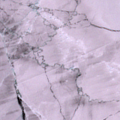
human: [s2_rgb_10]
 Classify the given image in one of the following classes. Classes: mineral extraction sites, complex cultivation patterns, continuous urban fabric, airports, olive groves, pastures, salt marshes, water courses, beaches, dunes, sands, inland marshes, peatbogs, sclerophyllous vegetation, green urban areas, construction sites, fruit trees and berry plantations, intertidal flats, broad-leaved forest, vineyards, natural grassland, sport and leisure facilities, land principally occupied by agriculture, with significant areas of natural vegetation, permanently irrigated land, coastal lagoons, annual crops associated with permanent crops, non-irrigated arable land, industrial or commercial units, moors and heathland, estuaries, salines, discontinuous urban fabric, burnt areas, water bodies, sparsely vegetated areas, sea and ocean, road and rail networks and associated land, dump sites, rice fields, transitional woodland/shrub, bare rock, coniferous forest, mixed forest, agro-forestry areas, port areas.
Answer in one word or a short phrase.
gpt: sea and ocean